Question: I'm trying to pass certain values into a database using AJAX. With the current script I have, the PHP checks for the submit button post and processes the form. It's a standard form entry into a database, but that's not the issue, I have elements in my form that aren't form values, it's text within a div that I'm trying to pass into the database using AJAX and I'm not entirely sure how to go about doing this. I don't need help with the PHP, which is why I'm not posting it, I just need help doing the AJAX to get the selected values and passing them into the database.
'''
var Alerts = {
apu: [["APU Power Fail", "APU[1]"], ["APU Power Fault", "APU[2]"], ["APU Generator Fail", "APU[3]"], ["APU High Oil Temperature", "APU[4]"], ["APU Hot Start", "APU[5]"], ["APU Loss Overspeed Protection", "APU[6]"], ["APU Starter Engaged", "APU[7]"], ["APU Fire", "APU[8]"], ["APU Fails Bite Check", "APU[9]"], ["APU Door Fails to Open", "APU[10]"], ["APU No Flame", "APU[11]"], ["Left Fire Bottle Discharge", "APU[12]"]],
avionics: [["ADS 1 Fail", "AVIONICS[1]"], ["ADS 2 Fail", "AVIONICS[2]"], ["ADS 3 Fail", "AVIONICS[3]"], ["AP 1 Fail", "AVIONICS[4]"], ["AP 2 Fail", "AVIONICS[5]"], ["Autopilots Fail", "AVIONICS[6]"], ["Baroset 1 Fail", "AVIONICS[7]"], ["Baroset 2 Fail", "AVIONICS[8]"], ["Baroset 3 Fail", "AVIONICS[9]"], ["CCD 1 Fail", "AVIONICS[10]"], ["CCD 2 Fail", "AVIONICS[11]"], ["Heading Comparison Monitor", "AVIONICS[12]"], ["Heading and Roll Comparison Monitor", "AVIONICS[13]"], ["Display Controller 1 Fail", "AVIONICS[14]"], ["Display Controller 2 Fail", "AVIONICS[15]"], ["IRS 1 Fail", "AVIONICS[16]"], ["IRS 2 Fail", "AVIONICS[17]"], ["IRS 3 Fail", "AVIONICS[18]"], ["Glideslope Antenna Fail", "AVIONICS[19]"], ["MAU 1A Fail", "AVIONICS[20]"], ["MAU 1B Fail", "AVIONICS[21]"], ["MAU 2A Fail", "AVIONICS[22]"], ["MAU 2B Fail", "AVIONICS[23]"], ["MAU 3A Fail", "AVIONICS[24]"], ["MAU 3B Fail", "AVIONICS[25]"], ["MRC 1 Fail", "AVIONICS[26]"], ["MRC 2 Fail", "AVIONICS[27]"], ["GPS Degrade", "AVIONICS[28]"], ["GPS #1 Fail", "AVIONICS[28]"], ["GPS #2 Fail", "AVIONICS[30]"], ["Display Unit 1 Fail", "AVIONICS[31]"], ["Display Unit 2 Fail", "AVIONICS[32]"], ["Display Unit 3 Fail", "AVIONICS[33]"], ["Display Unit 4 Fail", "AVIONICS[34]"], ["GPS - Unable RNP", "AVIONICS[35]"]]
}
var description, breaker;
for(var key in Alerts){
var system = key.toUpperCase();
$("#systems").append("<div class='systems' id='" +key +"'><div class='select_box'></div><h2>" +system +"</h2></div>");
}
$("#systems").on("click", ".systems", function(){
$("#malfunctions").children().remove();
$(this).find(".select_box").each(function(){
$(".selected").removeClass("selected");
$(this).addClass("selected");
})
$.each(Alerts[this.id], function(ind,item){
description = item[0];
breaker = item[1];
$("#malfunctions").append("<div class='systems'><div class='select_box'></div><p data-id='" +description +"'>" +description +"</p></div>");
})
})
$("#malfunctions").on("click", ".systems", function(){
$(this).find(".select_box").each(function(){
if($(this).hasClass("selected")){
$(this).removeClass("selected");
}
else{
$(this).addClass("selected");
var text = $(this).closest(".systems").text();
}
})
})
'''
The divs on the right with the red box showing are the selected items that I want to pass into the database.

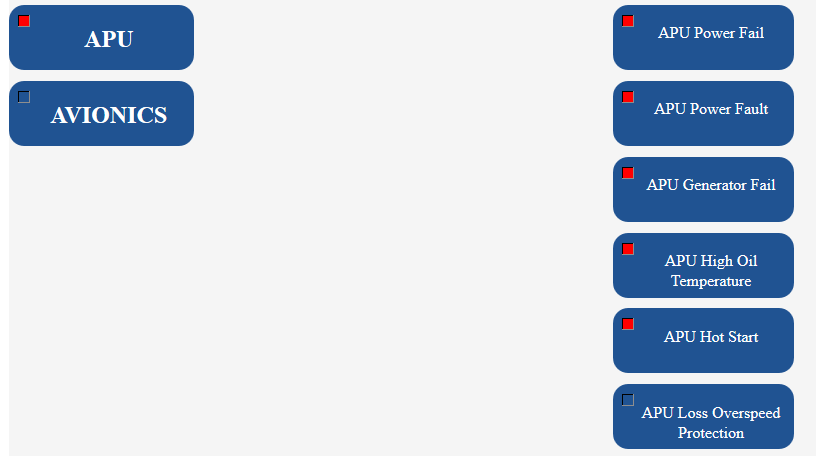
Answer: You need to loop through your elements and set its text into an array then you can pass the data via an object and handle it easily via PHP POST as an array of values:
'''
jQuery(document).ready(function($) {
var data_values = [];
$("#malfunctions > .selected").each(function(index, el) {
data_values[index] = el.innerText;
});
$.ajax({
url: '/path/to/file',
type: 'POST',
dataType: 'json',
data: {myData: data_values}
})
});
'''